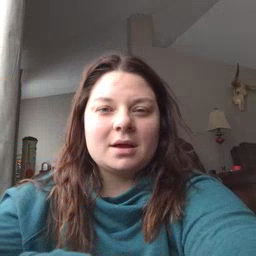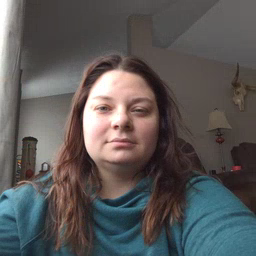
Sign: fireman